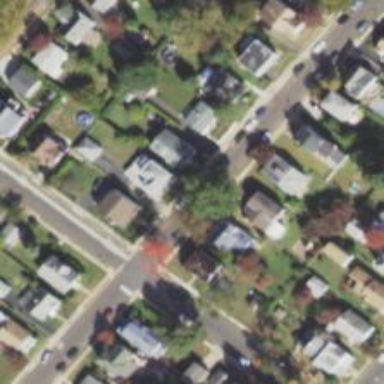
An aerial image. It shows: Road with stop sign.